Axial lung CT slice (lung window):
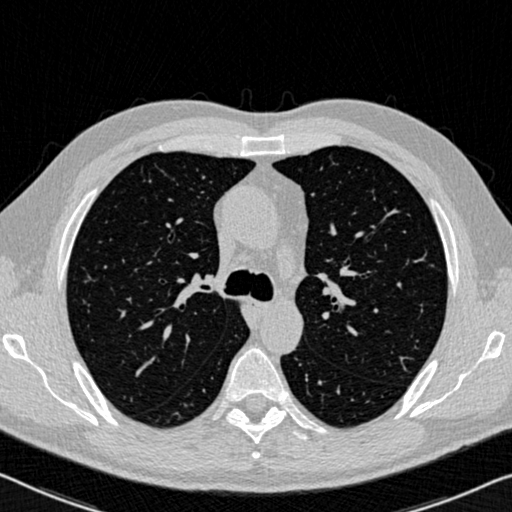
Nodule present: no